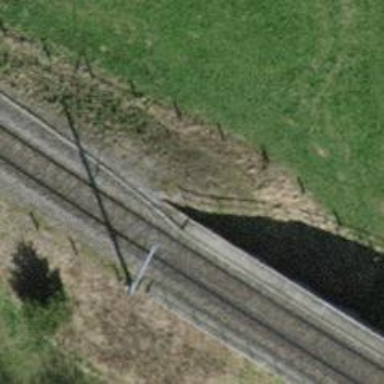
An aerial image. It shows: Viaduct bridge with single electrified railway track featuring contact line.